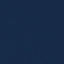
Land use / land cover: SeaLake